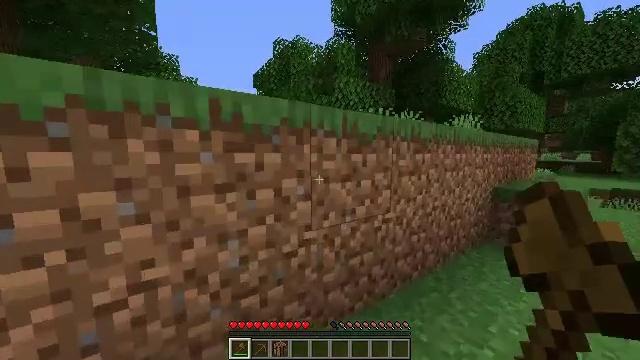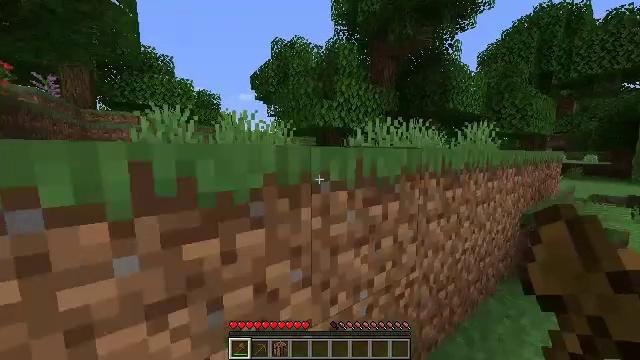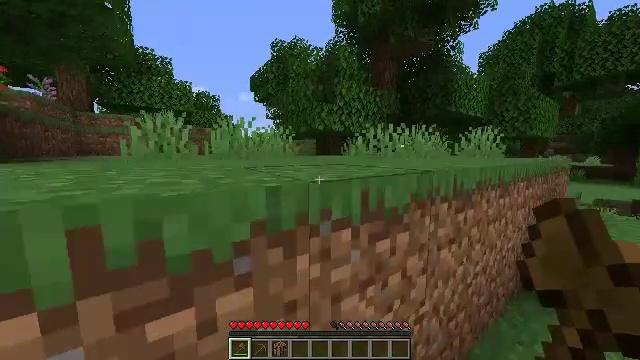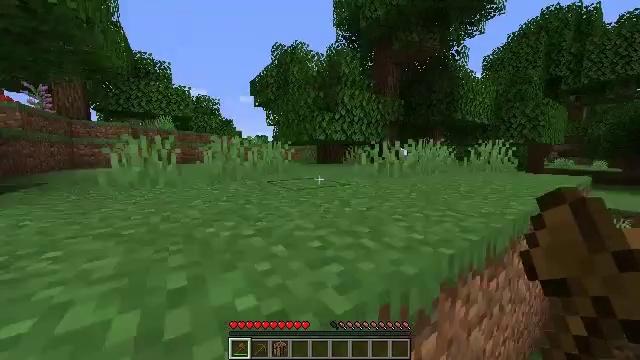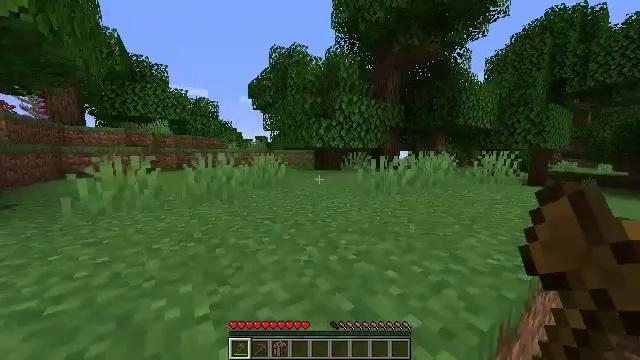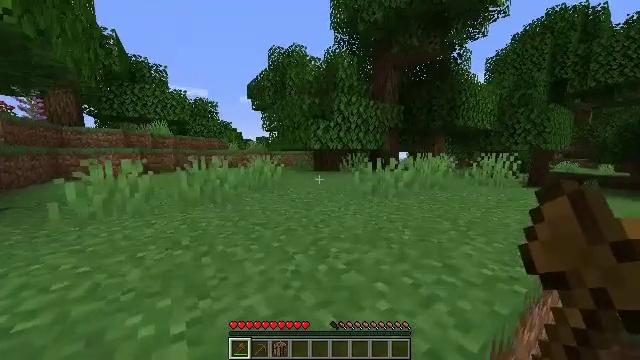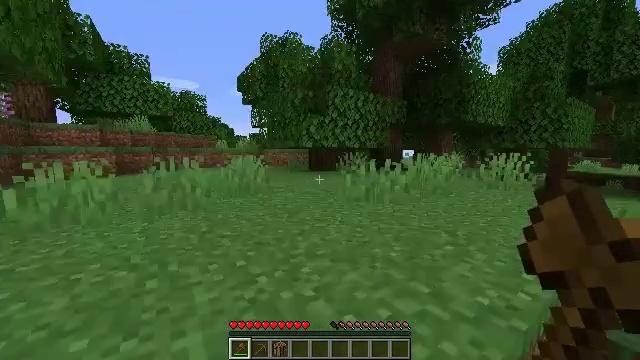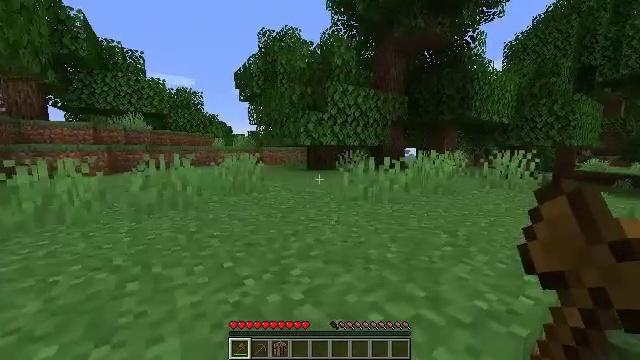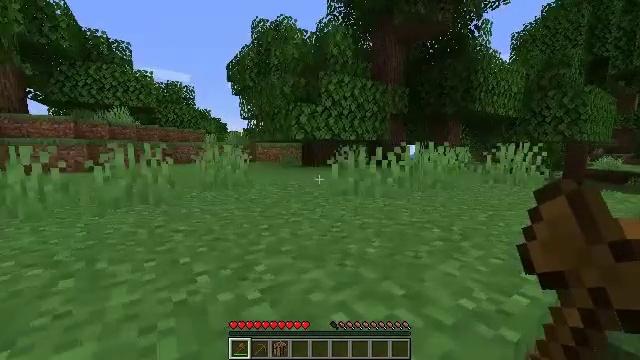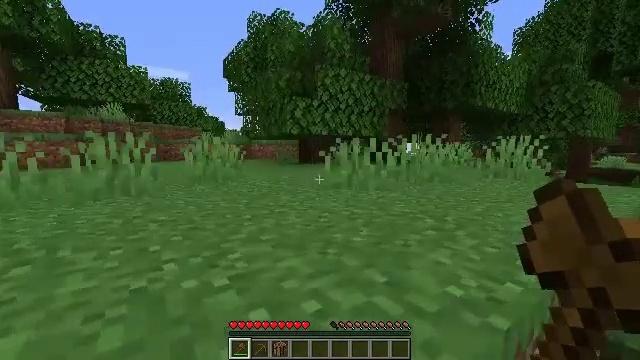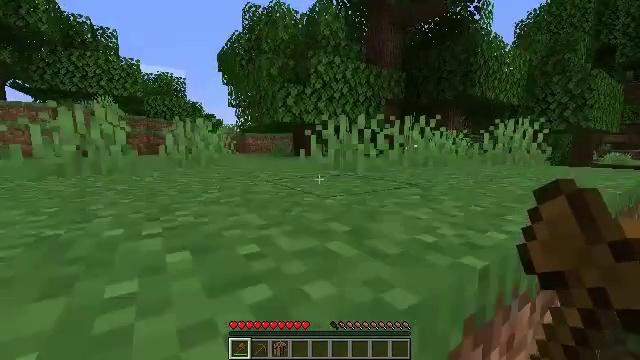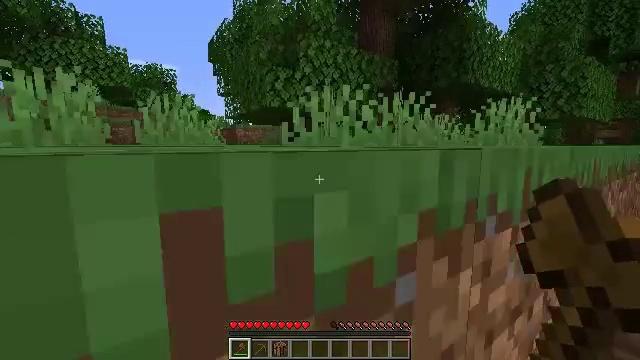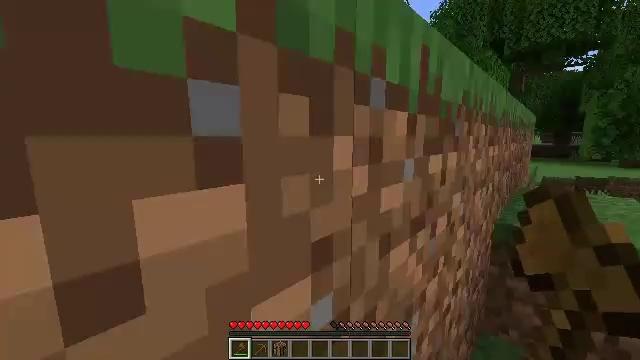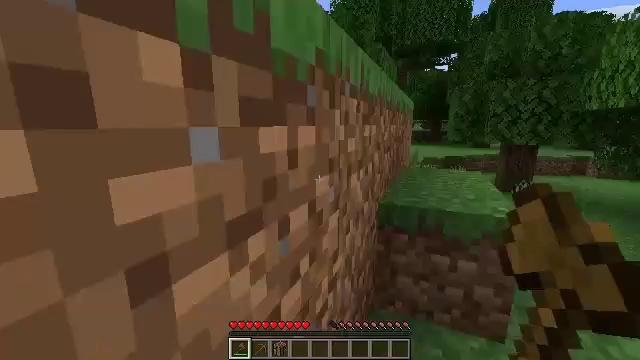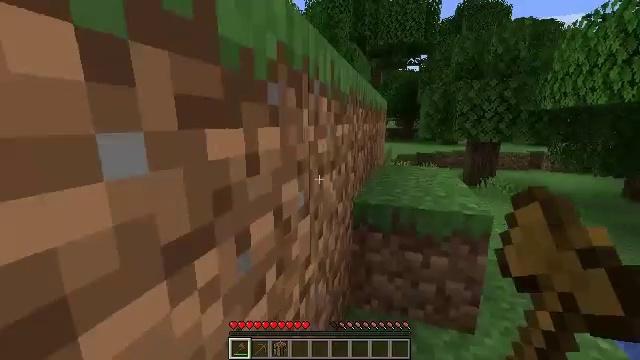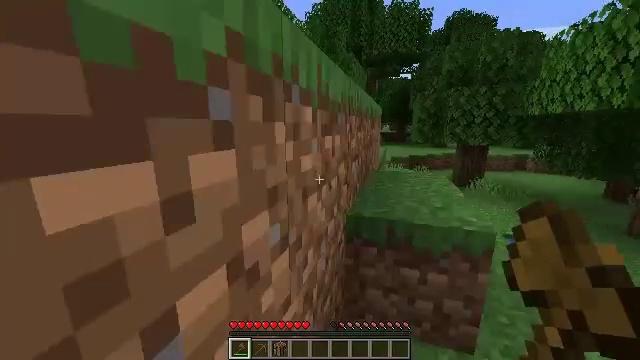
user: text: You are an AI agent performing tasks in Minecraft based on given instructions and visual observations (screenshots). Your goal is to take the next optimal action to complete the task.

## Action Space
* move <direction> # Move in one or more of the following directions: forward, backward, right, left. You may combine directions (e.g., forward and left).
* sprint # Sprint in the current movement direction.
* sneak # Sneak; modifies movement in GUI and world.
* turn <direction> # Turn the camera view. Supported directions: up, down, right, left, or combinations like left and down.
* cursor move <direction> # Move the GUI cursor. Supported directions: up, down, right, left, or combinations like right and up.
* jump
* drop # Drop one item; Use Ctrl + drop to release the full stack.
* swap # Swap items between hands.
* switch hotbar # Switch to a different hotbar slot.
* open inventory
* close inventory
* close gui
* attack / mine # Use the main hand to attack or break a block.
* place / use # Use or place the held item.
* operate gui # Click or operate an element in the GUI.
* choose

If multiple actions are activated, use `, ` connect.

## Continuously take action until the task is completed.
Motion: motion action
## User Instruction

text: Hunt animals.
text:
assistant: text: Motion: move forward, sprint, jump
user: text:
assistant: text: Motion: move forward, sprint, jump
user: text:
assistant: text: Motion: move forward and move right, sprint, jump
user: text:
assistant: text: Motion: move forward and move right, sprint, jump
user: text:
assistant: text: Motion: move forward and move right, sprint, jump
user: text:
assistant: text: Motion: move forward and move right, sprint, jump
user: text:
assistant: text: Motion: move forward and move right, sprint, jump
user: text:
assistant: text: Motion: move forward and move right, sprint, jump
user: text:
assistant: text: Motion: move forward and move right, sprint, jump
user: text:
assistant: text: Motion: move forward and move right, sprint
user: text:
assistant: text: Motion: move forward and move right, sprint
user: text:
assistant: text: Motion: move forward and move right, sprint, turn right and down
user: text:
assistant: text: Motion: move forward and move right, sprint, turn right and down
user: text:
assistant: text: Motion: move forward, sprint, turn right
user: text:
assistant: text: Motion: move forward, sprint
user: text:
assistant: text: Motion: move forward, sprint
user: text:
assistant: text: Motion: move forward, sprint, jump
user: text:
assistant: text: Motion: move forward, sprint, jump
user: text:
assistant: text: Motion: move forward, sprint, jump
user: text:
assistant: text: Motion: move forward, sprint, jump
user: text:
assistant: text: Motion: move forward, sprint, jump
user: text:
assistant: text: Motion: move forward, sprint
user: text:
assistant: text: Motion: move forward, sprint, turn left
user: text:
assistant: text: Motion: move forward, sprint, turn left
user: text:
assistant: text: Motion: move forward, sprint, turn left and up
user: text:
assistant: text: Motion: move forward, sprint, turn left and up
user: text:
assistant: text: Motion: move forward, sprint, turn left, jump
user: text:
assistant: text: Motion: move forward, sprint, jump
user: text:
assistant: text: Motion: move forward, sprint, jump
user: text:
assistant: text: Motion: move forward, sprint, jump